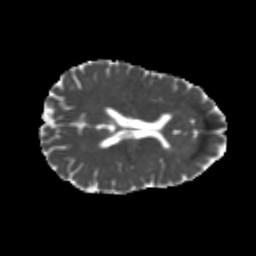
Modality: MD
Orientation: axial
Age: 24
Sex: female
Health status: healthy
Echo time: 0.074 s